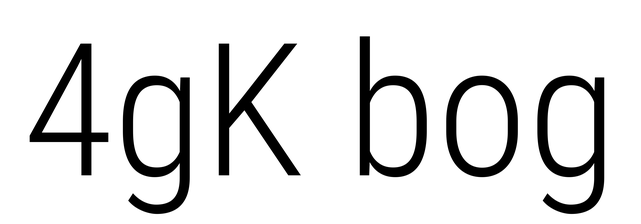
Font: Roboto_Condensed_Light